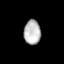
Tissue: lung
Cell type: Endothelial cells
Senescence score: 0.7352
Nuclear area (px): 399
Mean DAPI intensity: 186.516